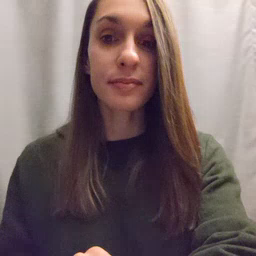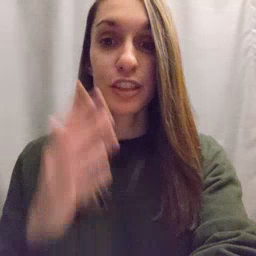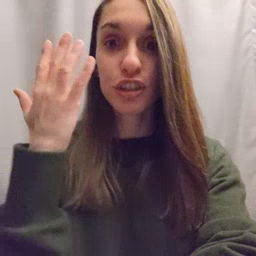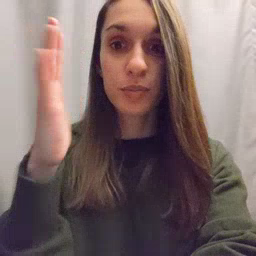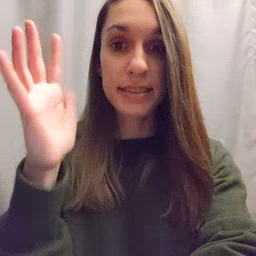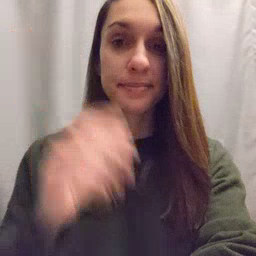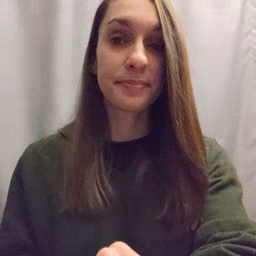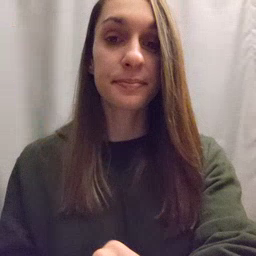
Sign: tree